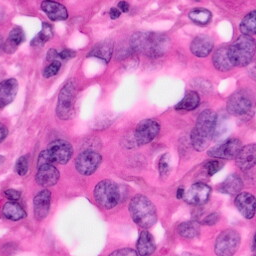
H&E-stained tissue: Pancreatic